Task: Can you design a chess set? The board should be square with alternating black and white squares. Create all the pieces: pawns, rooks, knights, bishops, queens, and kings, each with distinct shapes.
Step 2105:
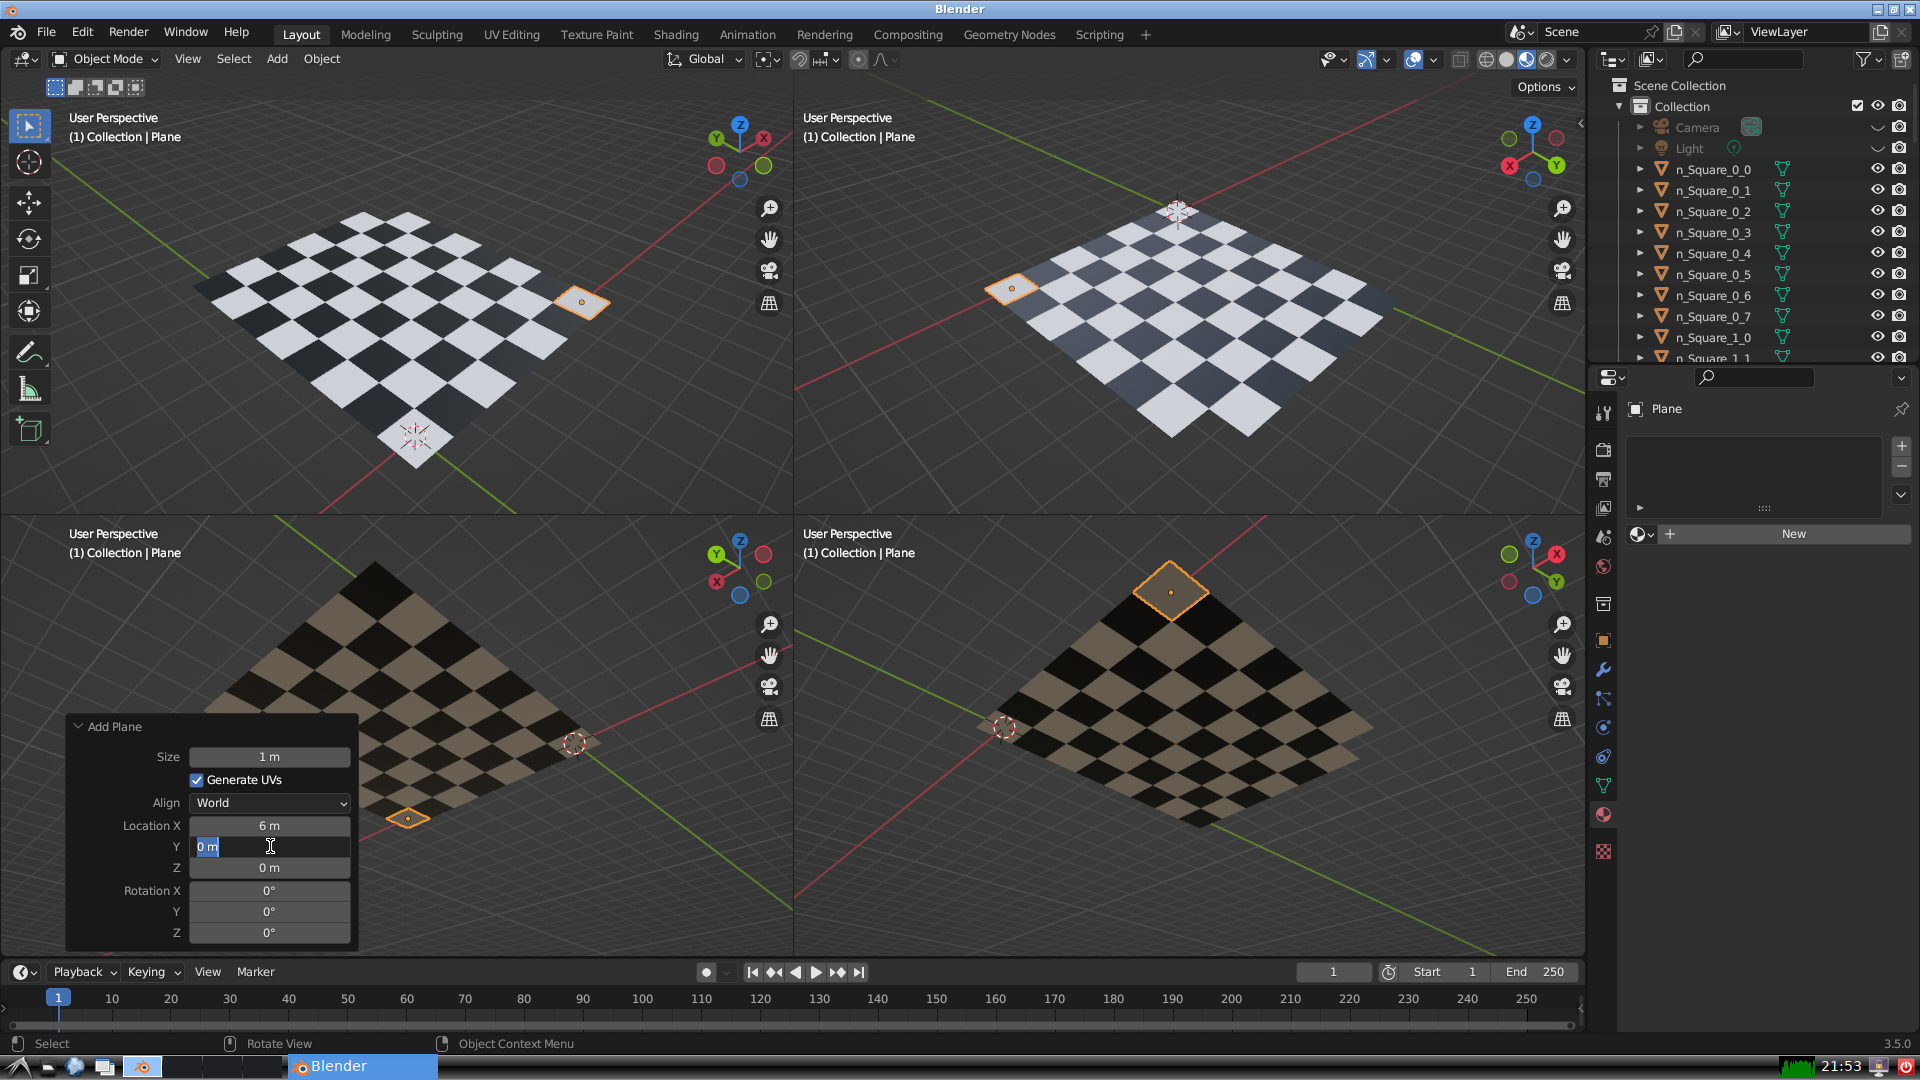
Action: input_text: 7.0